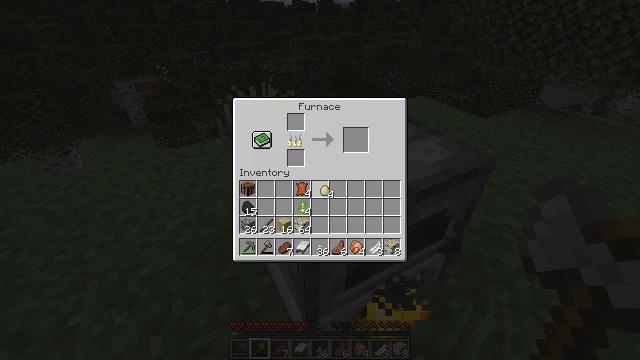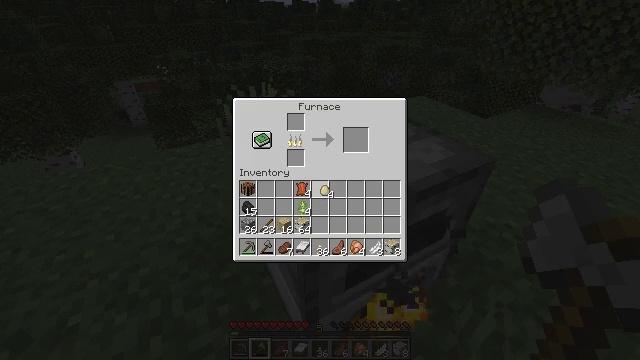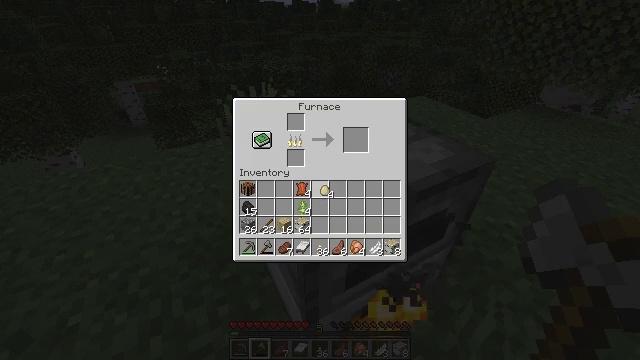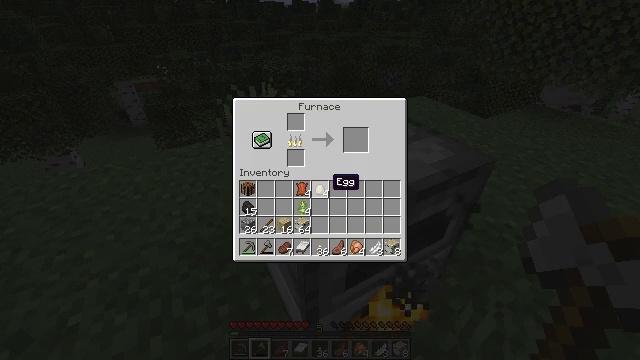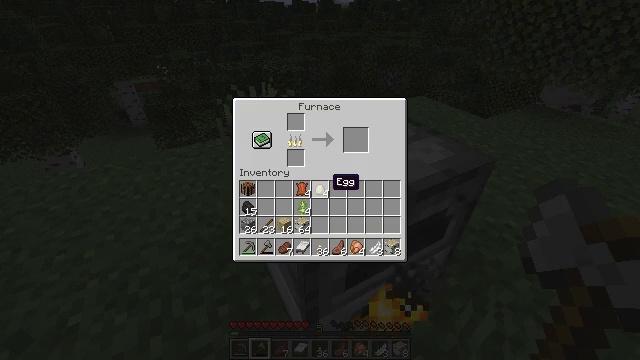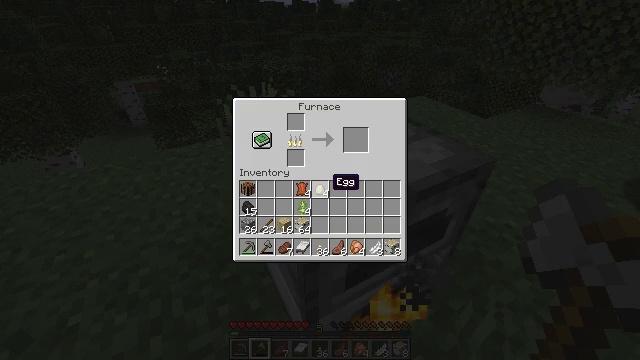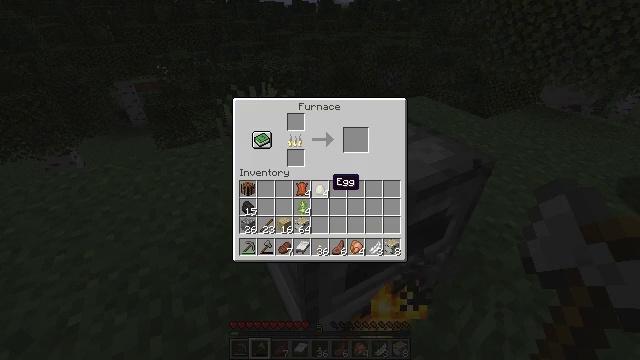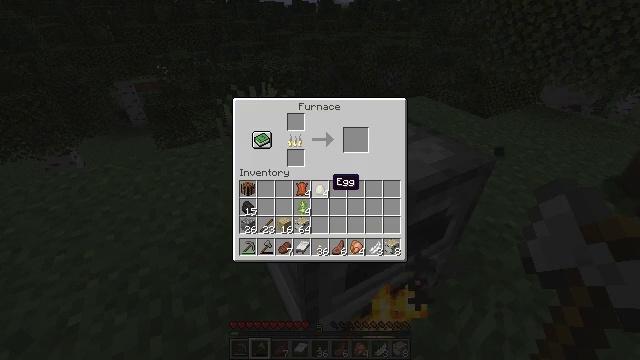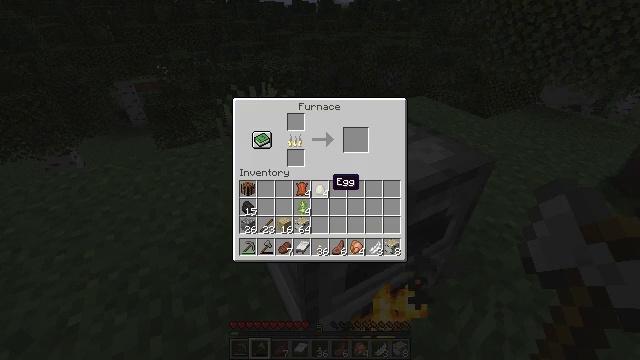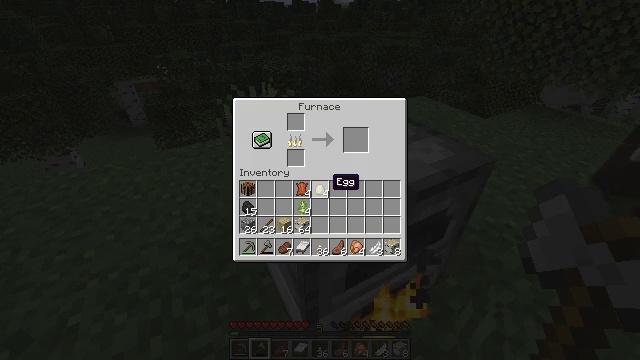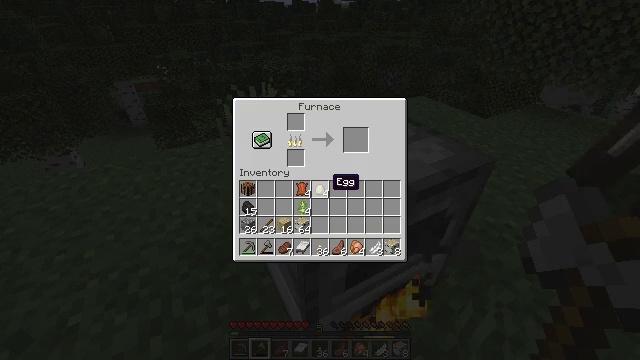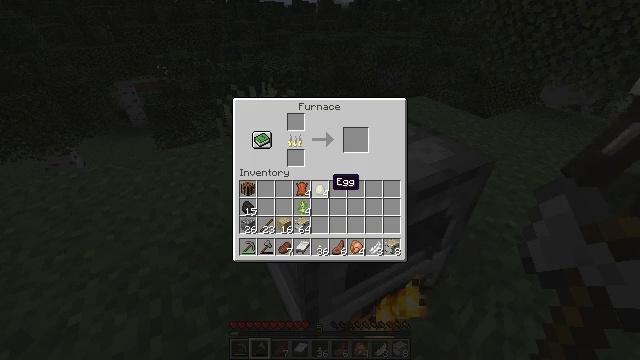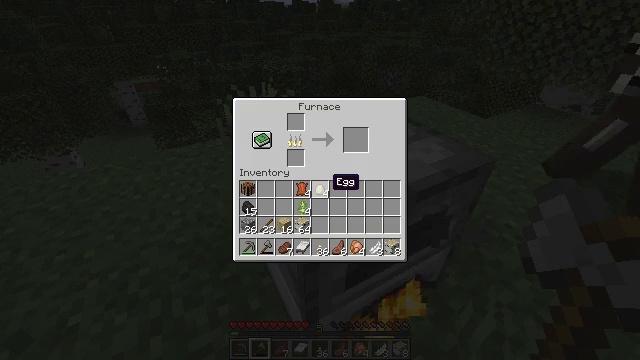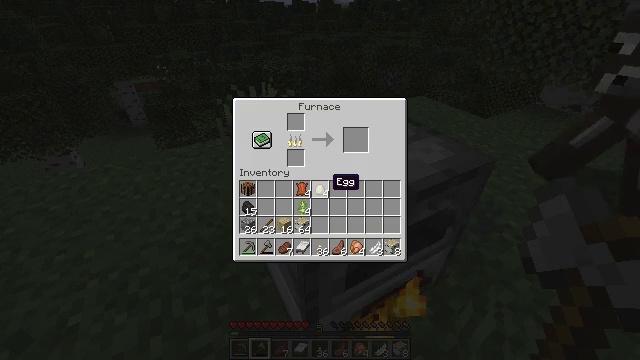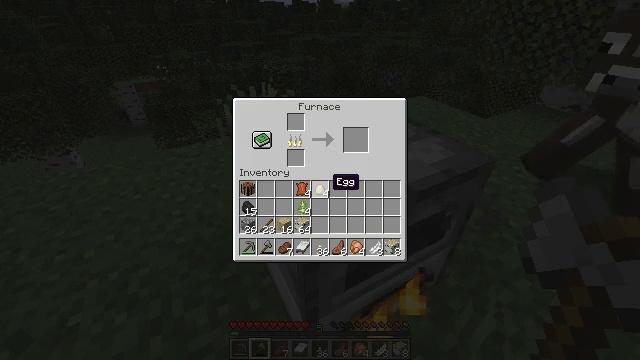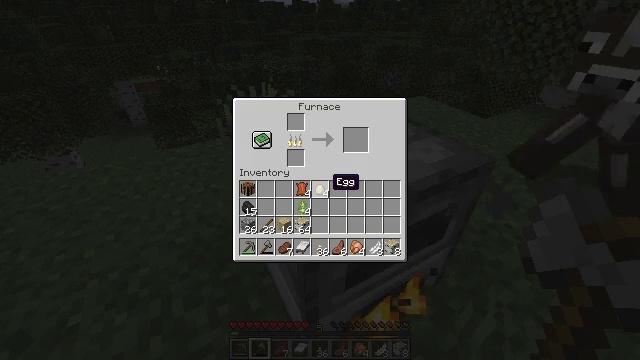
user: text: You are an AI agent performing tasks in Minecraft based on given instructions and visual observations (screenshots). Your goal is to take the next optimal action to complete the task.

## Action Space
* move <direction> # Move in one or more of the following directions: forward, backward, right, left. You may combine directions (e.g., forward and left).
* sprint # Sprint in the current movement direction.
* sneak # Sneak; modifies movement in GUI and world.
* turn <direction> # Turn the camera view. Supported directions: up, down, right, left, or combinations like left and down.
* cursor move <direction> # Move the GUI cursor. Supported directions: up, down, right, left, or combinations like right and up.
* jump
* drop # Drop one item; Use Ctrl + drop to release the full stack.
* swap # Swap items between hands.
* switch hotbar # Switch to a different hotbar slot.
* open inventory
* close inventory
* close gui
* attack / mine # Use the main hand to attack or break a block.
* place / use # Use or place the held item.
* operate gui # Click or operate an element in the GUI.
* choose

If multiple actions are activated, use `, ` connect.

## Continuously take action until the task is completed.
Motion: motion action
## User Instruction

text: Reclaim the furnace for later use.
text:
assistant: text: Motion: operate gui
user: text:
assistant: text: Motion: operate gui
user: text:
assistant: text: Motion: no_op
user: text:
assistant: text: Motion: no_op
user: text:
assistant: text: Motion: no_op
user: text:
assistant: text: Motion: no_op
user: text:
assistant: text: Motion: no_op
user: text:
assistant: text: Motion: no_op
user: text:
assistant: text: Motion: no_op
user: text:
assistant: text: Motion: no_op
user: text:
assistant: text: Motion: no_op
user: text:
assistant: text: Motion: no_op
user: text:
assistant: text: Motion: no_op
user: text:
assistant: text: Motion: no_op
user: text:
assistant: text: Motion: no_op
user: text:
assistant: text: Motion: no_op
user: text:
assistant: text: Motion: no_op
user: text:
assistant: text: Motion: no_op
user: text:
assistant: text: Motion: no_op
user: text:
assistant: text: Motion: no_op
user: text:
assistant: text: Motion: no_op
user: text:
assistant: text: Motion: no_op
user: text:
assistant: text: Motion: no_op
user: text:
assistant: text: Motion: no_op
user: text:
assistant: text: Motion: no_op
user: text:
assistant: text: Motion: no_op
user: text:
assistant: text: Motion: no_op
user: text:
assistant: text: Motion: no_op
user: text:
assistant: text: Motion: no_op
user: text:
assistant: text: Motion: no_op